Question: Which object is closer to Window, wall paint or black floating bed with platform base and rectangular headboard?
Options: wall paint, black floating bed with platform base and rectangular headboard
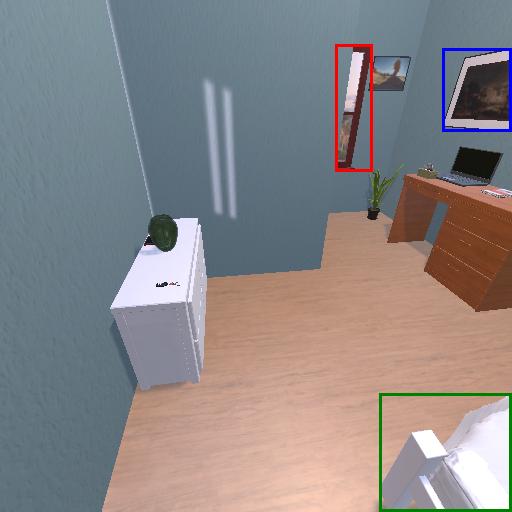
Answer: wall paint